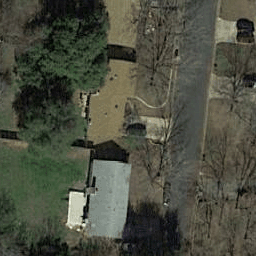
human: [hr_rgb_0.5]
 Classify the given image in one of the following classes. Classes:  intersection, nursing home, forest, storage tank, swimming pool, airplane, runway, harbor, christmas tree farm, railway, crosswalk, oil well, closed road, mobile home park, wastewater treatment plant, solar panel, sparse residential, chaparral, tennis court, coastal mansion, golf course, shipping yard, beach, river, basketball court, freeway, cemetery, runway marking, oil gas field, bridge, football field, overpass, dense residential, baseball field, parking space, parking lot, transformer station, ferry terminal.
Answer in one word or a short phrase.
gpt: sparse residential